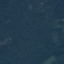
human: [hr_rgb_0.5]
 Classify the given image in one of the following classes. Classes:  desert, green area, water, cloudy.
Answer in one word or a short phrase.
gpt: green area